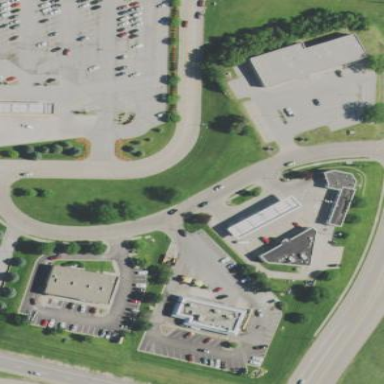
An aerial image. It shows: Retail area.